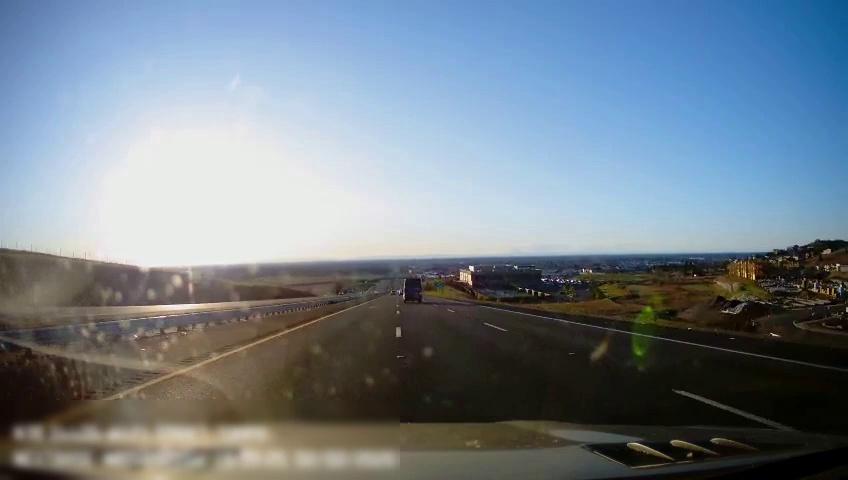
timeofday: Day
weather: Sunny
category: Drivable Space
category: Drivable Space
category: Vehicles | Truck
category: Lanes | Current Lane
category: Lanes | Current Lane
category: Lanes | Alternate Lane
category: Lanes | Alternate Lane